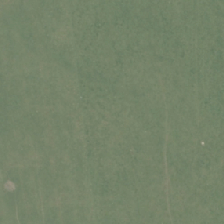
Land cover: shortrotation_cropland